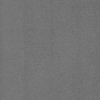
Label: dusty